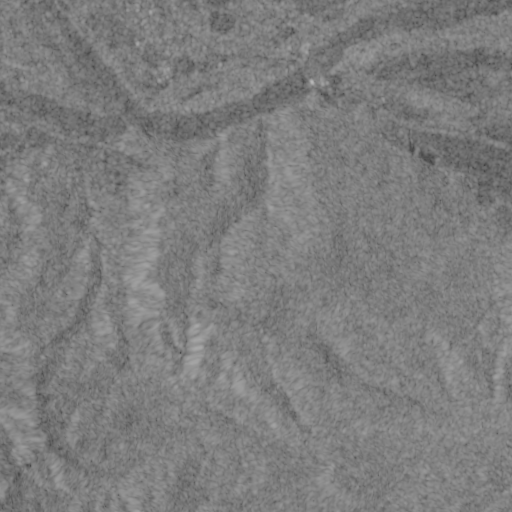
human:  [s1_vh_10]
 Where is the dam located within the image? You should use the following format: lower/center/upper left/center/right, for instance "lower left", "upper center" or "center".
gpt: The dam is located in the upper center of the image.
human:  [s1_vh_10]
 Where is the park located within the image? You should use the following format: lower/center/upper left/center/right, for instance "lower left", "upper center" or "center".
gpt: The park is located in the upper center of the image.
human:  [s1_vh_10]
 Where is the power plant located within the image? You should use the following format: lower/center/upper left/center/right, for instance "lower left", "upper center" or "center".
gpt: There is no power plant in the image.

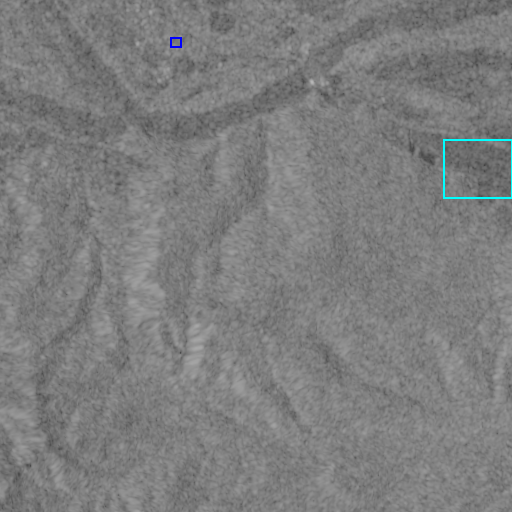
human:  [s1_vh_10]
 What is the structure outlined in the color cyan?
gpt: The structure outlined in cyan is a crop field.
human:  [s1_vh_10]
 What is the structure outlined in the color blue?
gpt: The structure outlined in blue is a park.
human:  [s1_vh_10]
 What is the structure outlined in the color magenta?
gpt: There is no magenta outline.